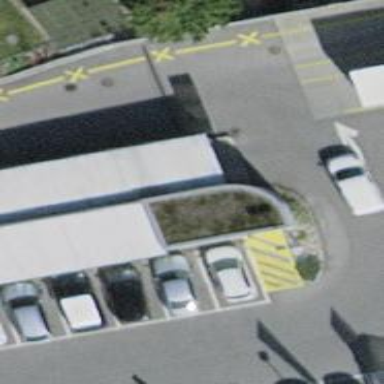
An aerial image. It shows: Parking entrance.